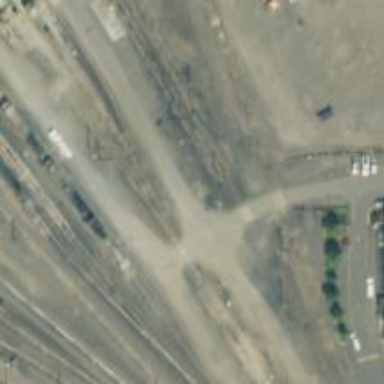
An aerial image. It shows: Railway level crossing.